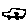
Label: car